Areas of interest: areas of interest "Scientific Research Institution"
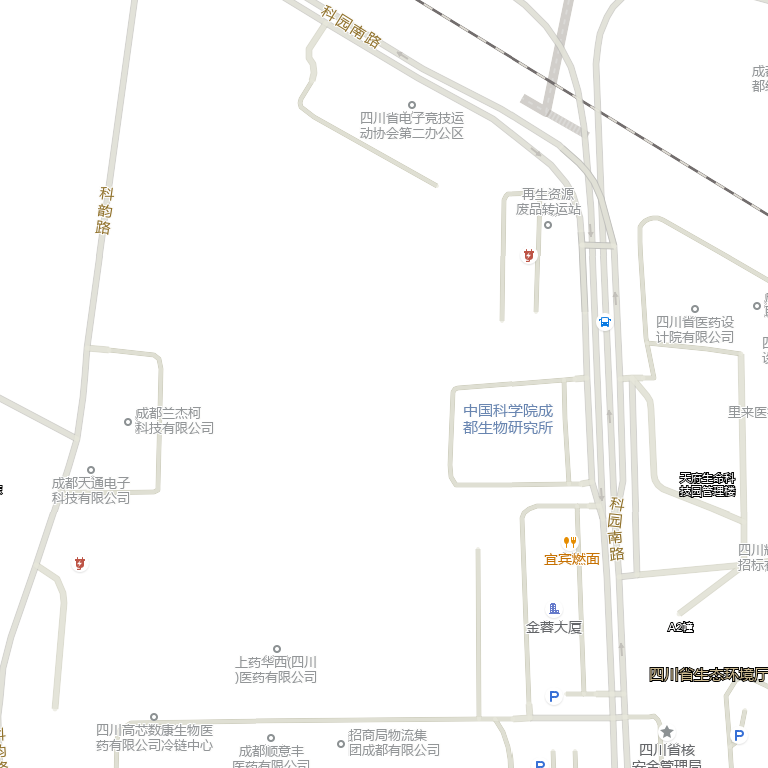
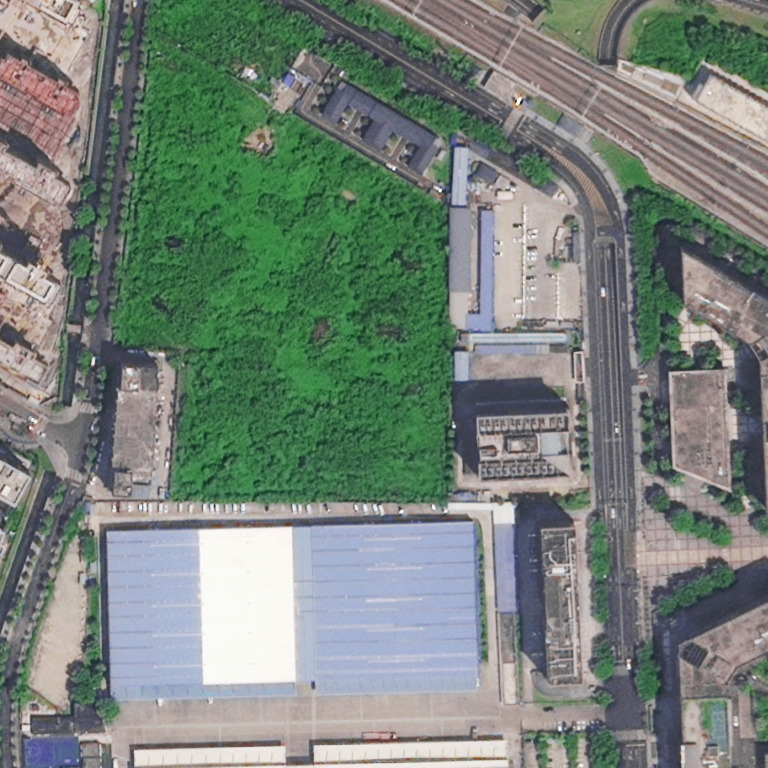